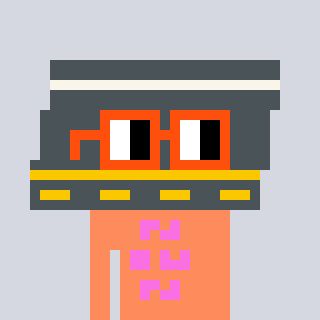
a pixel art character with square orange glasses, a road-shaped head and a peachy-colored body on a cool background